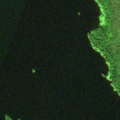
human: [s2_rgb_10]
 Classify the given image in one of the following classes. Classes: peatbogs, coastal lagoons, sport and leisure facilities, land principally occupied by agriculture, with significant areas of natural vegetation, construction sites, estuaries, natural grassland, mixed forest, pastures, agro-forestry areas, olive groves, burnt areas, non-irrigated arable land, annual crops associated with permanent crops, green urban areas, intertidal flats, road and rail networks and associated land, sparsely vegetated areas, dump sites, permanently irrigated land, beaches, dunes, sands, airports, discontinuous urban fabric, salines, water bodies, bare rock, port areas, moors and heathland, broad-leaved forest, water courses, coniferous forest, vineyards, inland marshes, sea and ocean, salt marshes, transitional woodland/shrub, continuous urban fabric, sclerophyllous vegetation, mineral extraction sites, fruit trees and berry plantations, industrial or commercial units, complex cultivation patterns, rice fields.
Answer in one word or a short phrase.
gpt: coniferous forest, mixed forest, water bodies